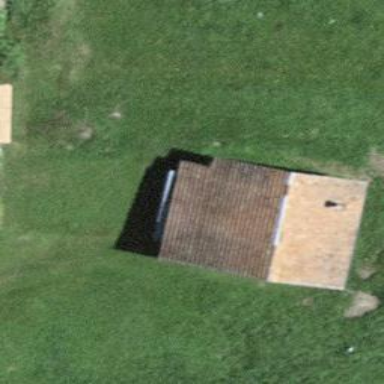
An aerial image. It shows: Barn.